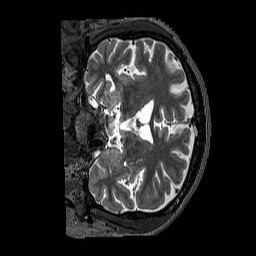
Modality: T2w
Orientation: coronal
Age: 70
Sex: male
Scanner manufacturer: siemens
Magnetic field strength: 3 T
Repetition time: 3.2 s
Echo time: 0.567 s